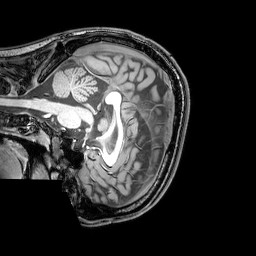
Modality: T1w
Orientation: sagittal
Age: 26
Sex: male
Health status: healthy
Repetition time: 0.081 s
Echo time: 0.037 s